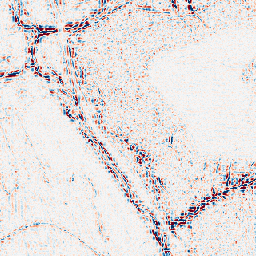
Category: wavelet
Decomposition family: wavelet_biorthogonal
Decomposition parameters: wavelet: bior5.5
level: 2
Upsampling method: nearest
Upsampling parameters: scale: 8
Upsampling scale: 8